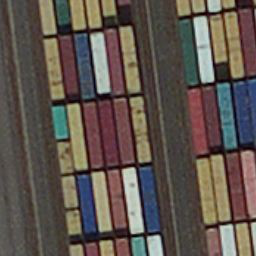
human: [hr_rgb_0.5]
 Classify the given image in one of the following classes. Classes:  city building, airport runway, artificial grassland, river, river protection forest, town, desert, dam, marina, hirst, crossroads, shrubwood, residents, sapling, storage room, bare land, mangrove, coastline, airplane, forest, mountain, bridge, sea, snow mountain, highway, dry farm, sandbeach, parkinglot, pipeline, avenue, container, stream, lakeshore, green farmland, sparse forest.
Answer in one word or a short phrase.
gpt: container